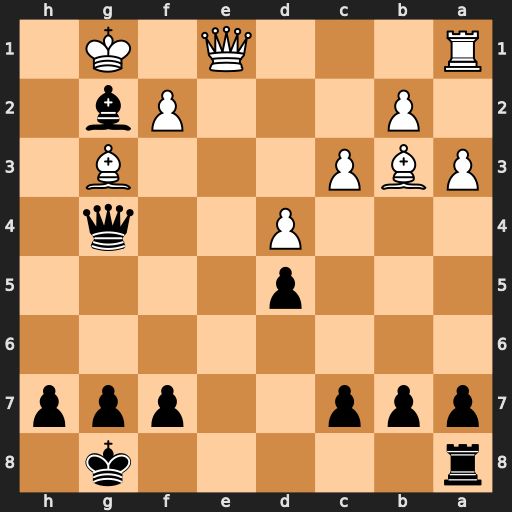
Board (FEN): r5k1/ppp2ppp/8/3p4/3P2q1/PBP3B1/1P3Pb1/R3Q1K1
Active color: b
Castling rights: -
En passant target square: -
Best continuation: Qh3 f3 Bxf3